Field crop: maize
Growth stage: 2
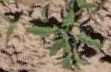
Species: atriplex